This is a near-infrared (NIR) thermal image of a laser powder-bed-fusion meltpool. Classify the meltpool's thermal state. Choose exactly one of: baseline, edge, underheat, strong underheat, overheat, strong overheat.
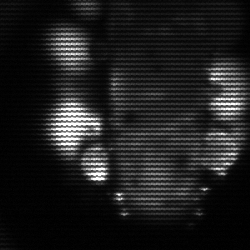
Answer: strong underheat